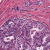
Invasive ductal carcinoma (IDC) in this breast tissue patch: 0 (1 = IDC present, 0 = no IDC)